Question: I am trying to create a sapui5 table from xml view but it doesn't seem to be working when I run it from visual studio but when I run it in jsfiddle it runs just fine. What is the reason for this?
Here is the code in my xmlTest.hml:
'''
<!DOCTYPE html>
<html>
<head>
<script src="https://openui5.hana.ondemand.com/resources/sap-ui-core.js" id="sap-ui-bootstrap" data-sap-ui-theme="sap_bluecrystal" data-sap-ui-libs="sap.ui.commons,sap.ui.table"></script>
<meta charset="utf-8">
<title>JS Bin</title>
</head>
<body class="sapUiBody" id="content">
<script id="view1" type="ui5/xmlview">
<core:view xmlns:core="sap.ui.core"
xmlns="sap.ui.commons"
xmlns:table="sap.ui.table"
xmlns:html="http://www.w3.org/1999/xhtml"
controllername="view.Main">
<table:table width="100%" visiblerowcount="5" selectionmode="Single" editable="false" rows="{/data}">
<table:title><label text="XML View"></label></table:title>
<table:column>
<label text="Row Num" />
<table:template><textfield value="{rowNum}"></textfield></table:template>
</table:column>
<table:column>
<label text="ID" />
<table:template><textfield value="{id}"></textfield></table:template>
</table:column>
<table:column>
<label text="First Name" />
<table:template><textfield value="{name}"></textfield></table:template>
</table:column>
<table:column>
<label text="Email Address" />
<table:template><textfield value="{email}"></textfield></table:template>
</table:column>
</table:table>
</core:view>
</script>
<script type="text/javascript">
var aData = [
{ rowNum: 1, id: 42, name: "Anthony", email: "anthony@example.com" },
{ rowNum: 1, id: 42, name: "Anthony", email: "anthony@example.com" },
{ rowNum: 1, id: 42, name: "Anthony", email: "anthony@example.com" },
];
sap.ui.controller("view.Main", {
doSomething: function (oEvent) { }
});
var oView = sap.ui.xmlview({
viewContent: jQuery("#view1").html()
});
var oModel = new sap.ui.model.json.JSONModel({
data: aData
});
oView.setModel(oModel);
oView.placeAt("content");
</script>
</body>
</html>
'''
Running this code from visual studio I get the following errors:

These errors refer to <URL>.
When I copy my code into jsfiddle it works just fine. Here is my <URL>.
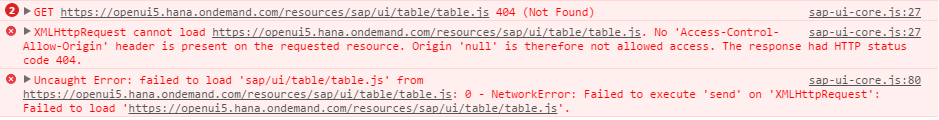
Answer: The issue is you used lowercase <table:able> instead of <table:able>
The class name is 'Table', not 'table', and as such the file cannot be found (it's 'Table.js', not 'table.js')
In your JSFiddle you used the correct casing